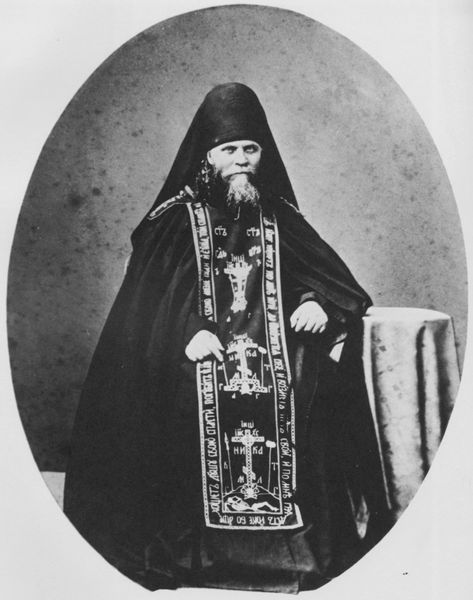
Titel: Das Gewand des Mönchs weist ihn als jemanden aus der das strengste aller mönchischen Gelübde auf sich genommen hat, das »Große Schima«
Künstler: Russischer Photograph
Standort: Birmingham (UK)
Institution: Reference Library (Sir Benjamin Stone Collection of Photographs)
Schlagwörter: weiß, ellbogen, grau, hintergrund, hut, nase, schwarz, säule, tisch, tuch, muster, ornament, bart, augen, gesicht, bildnis, hände, porträt, tischdecke, tischtuch, boden, bestickt, gewand, haare, pose, sitzend, stoff, frontal, oval, kopfbedeckung, foto, fotografie, glaube, kreuz, dreiviertel, tracht, pope, dreiviertelporträt, aufgestützt, priester, religiös, mönch, hierarchie, christentum, ornat, russisch, grichisch, kult, orthodox, patriarch, pallium, bosheit, monotheismus, schäpe